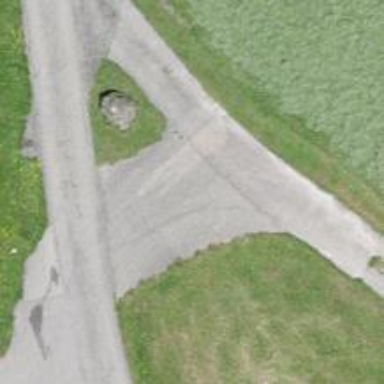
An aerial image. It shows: Unclassified paved road.